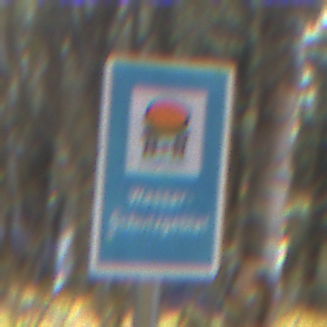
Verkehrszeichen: Wasserschutzgebiet
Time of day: MorningAfternoon
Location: Outdoor (Nature)
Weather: Clear
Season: Winter
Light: Natural